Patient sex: M
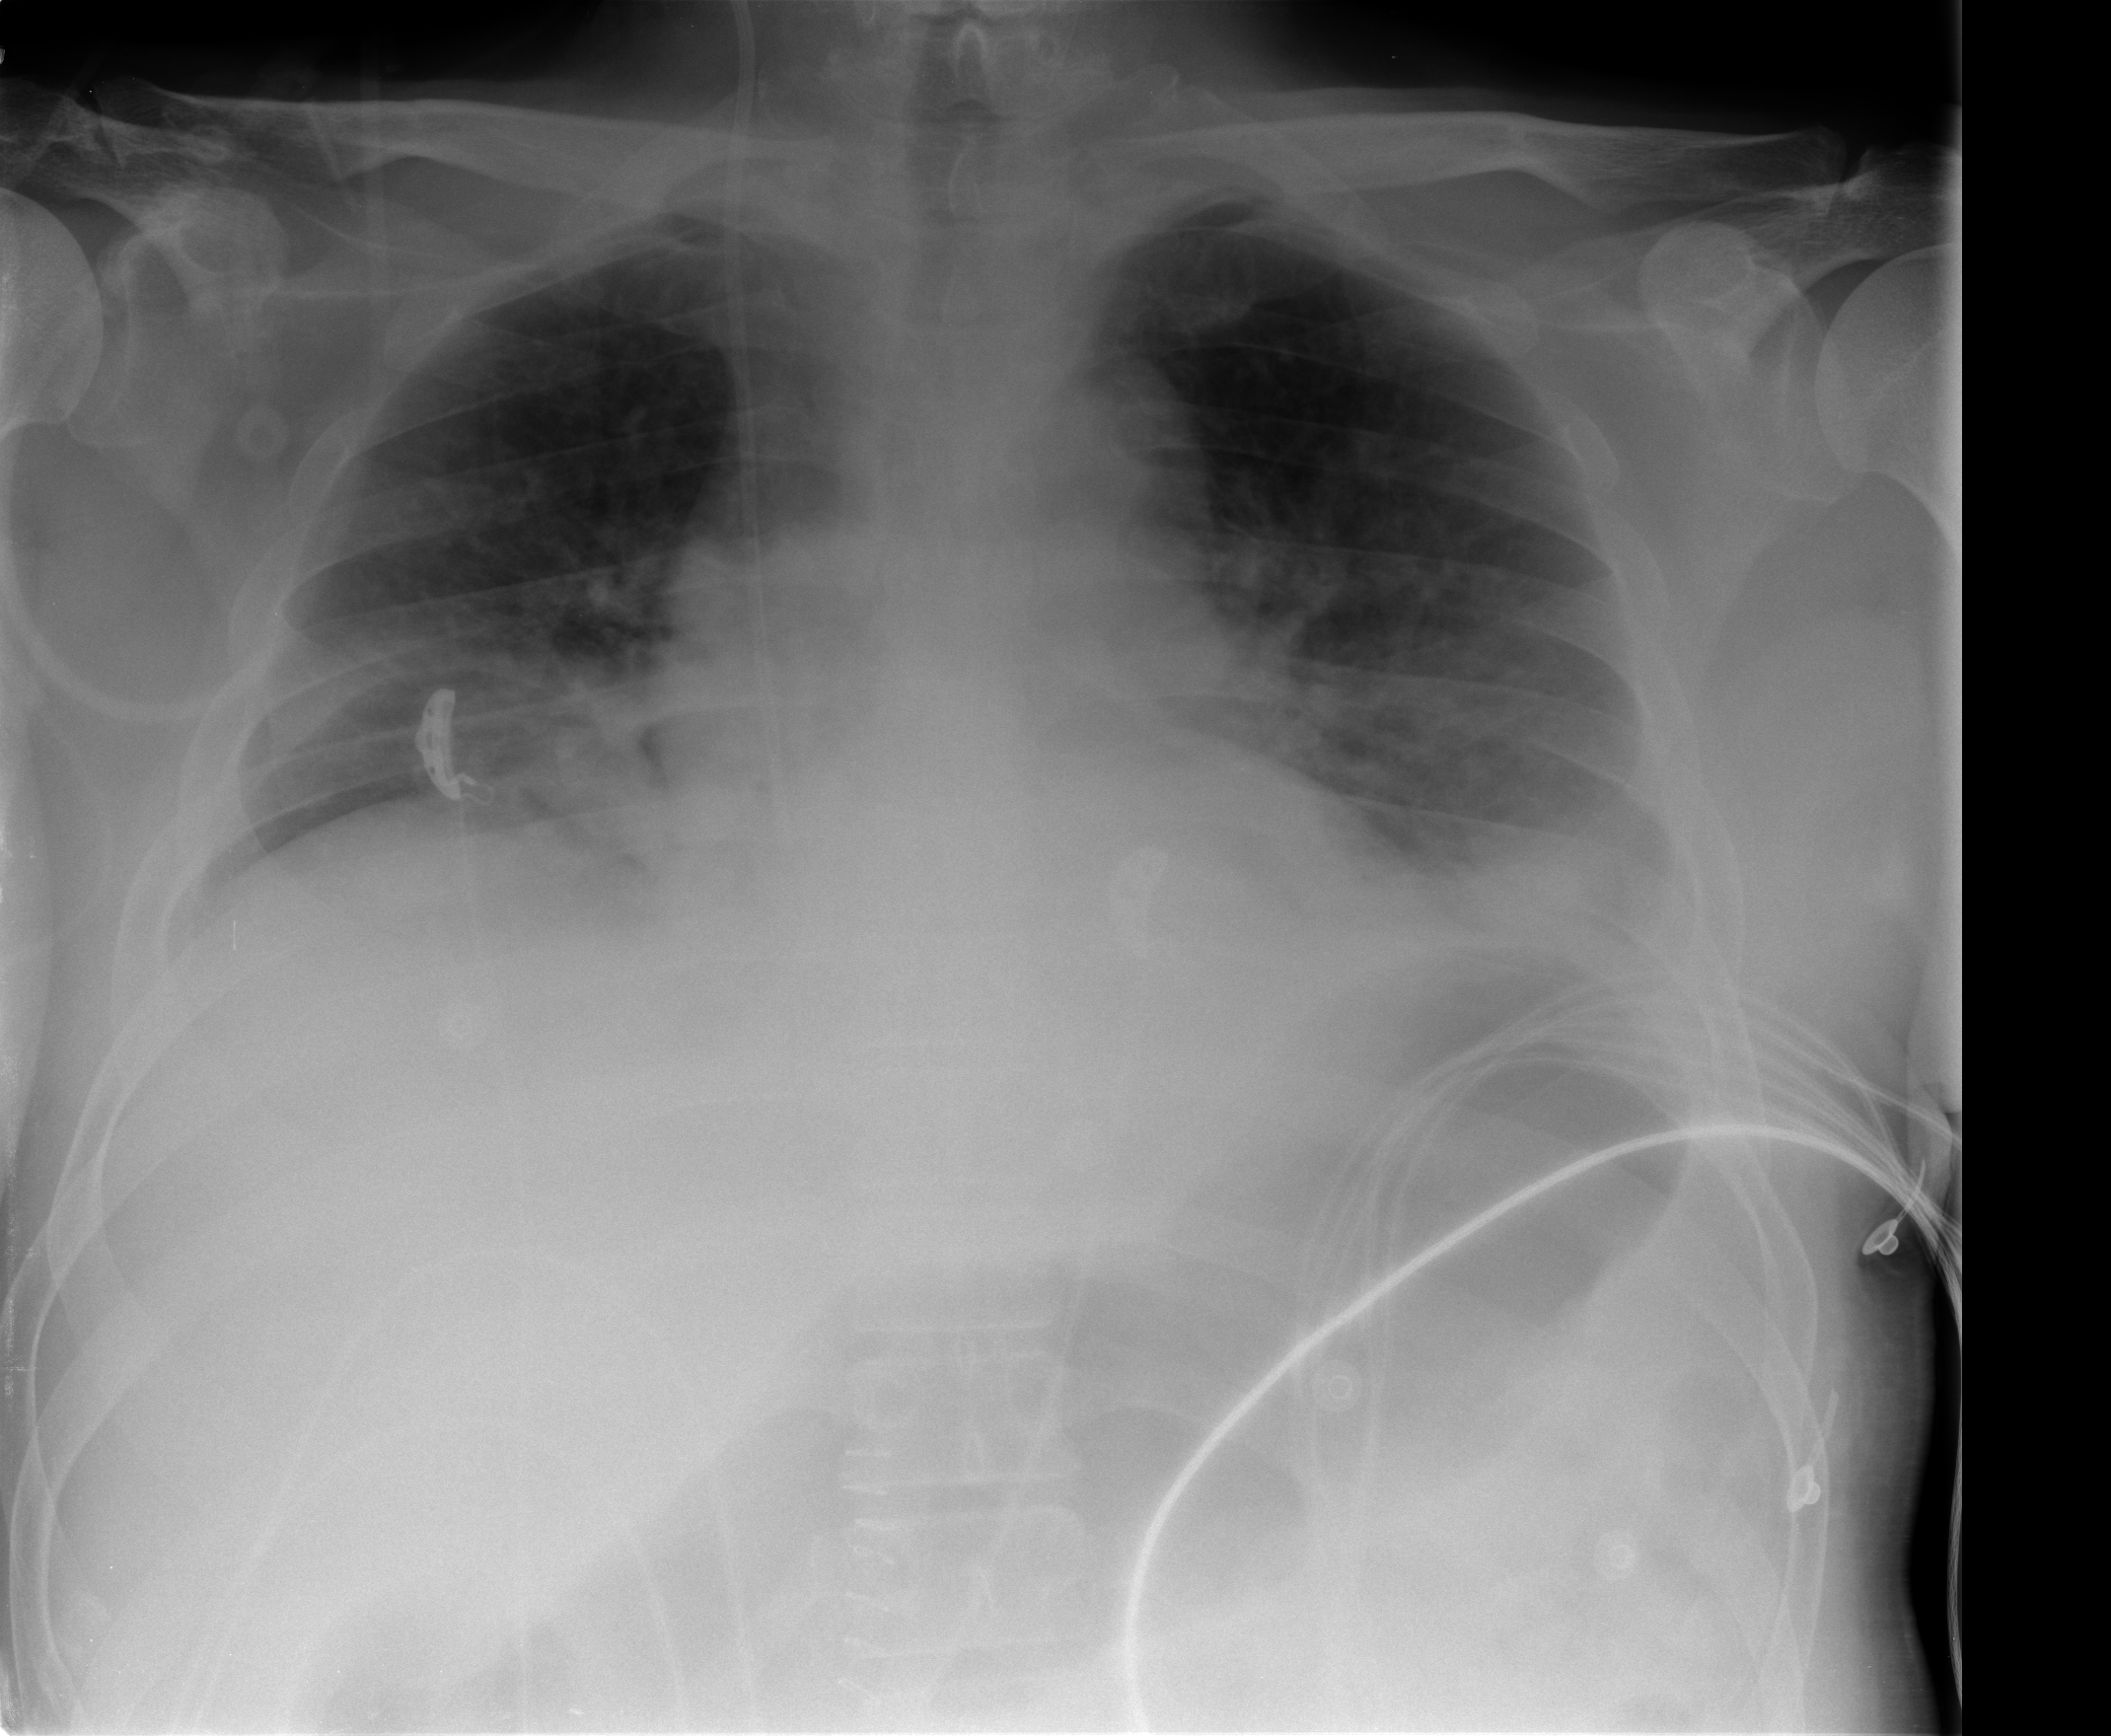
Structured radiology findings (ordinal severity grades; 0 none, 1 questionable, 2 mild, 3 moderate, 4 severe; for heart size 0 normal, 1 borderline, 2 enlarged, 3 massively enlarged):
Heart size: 2
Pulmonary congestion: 2
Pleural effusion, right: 0
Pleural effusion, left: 2
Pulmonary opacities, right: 0
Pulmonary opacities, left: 1
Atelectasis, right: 2
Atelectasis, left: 2